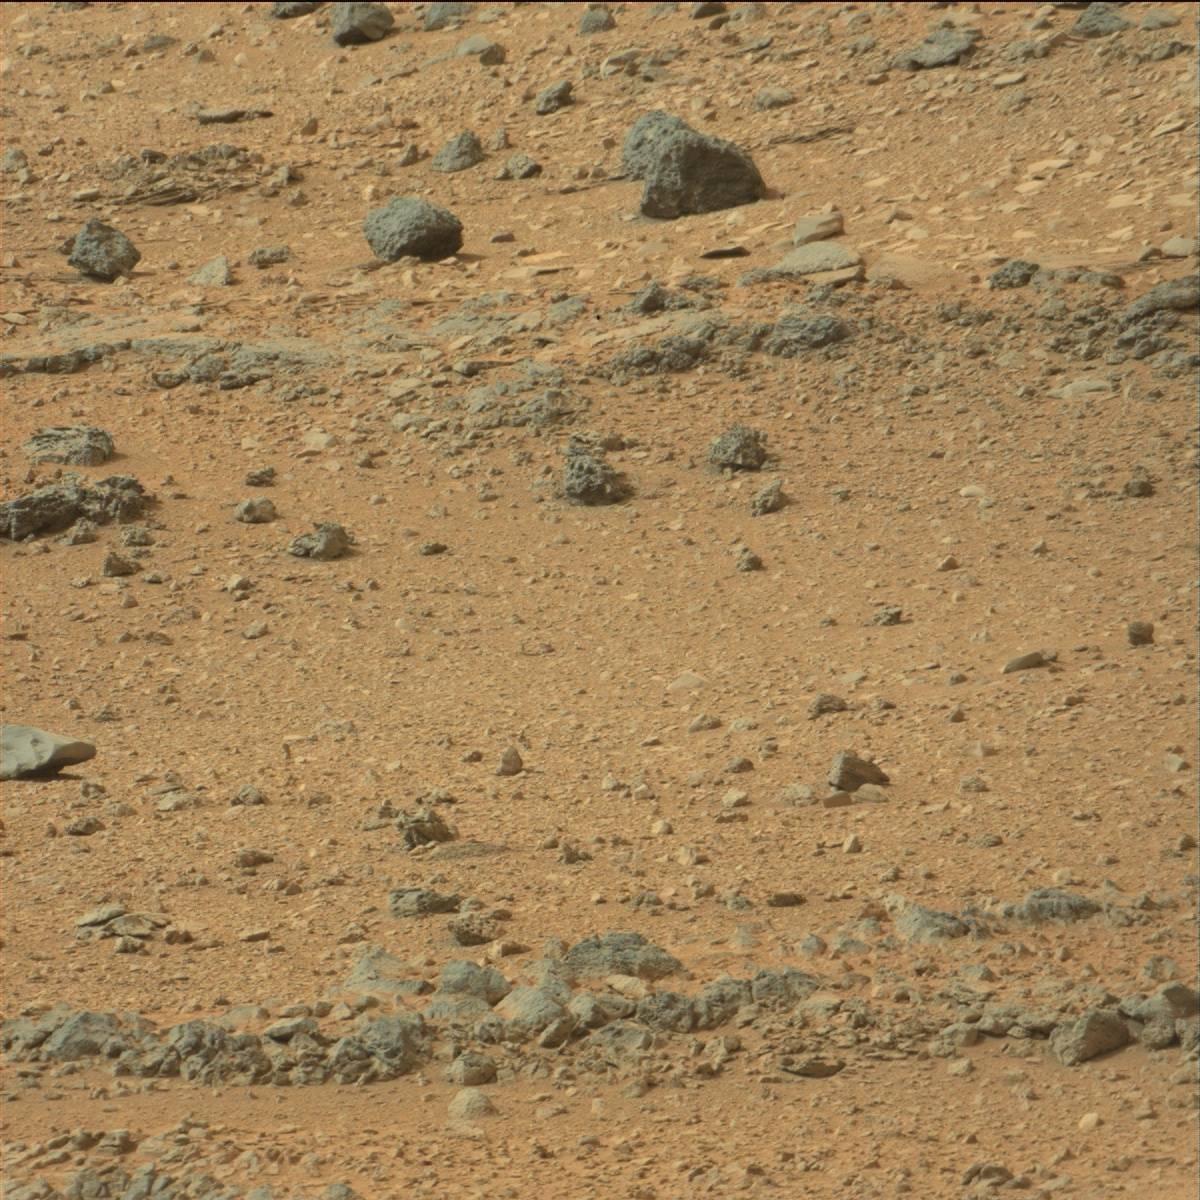
Terrain classes present: Bedrock, Sand / Soil